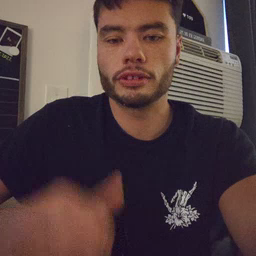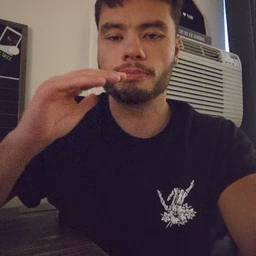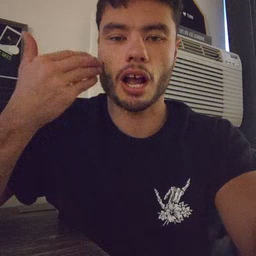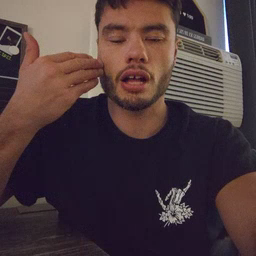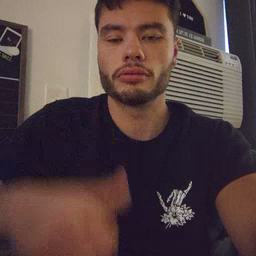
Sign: smile